Field crop: tomato
Growth stage: 2
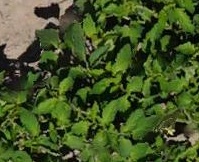
Species: tomato